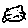
Label: cat